Field crop: maize
Growth stage: 2
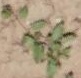
Species: convolvulus